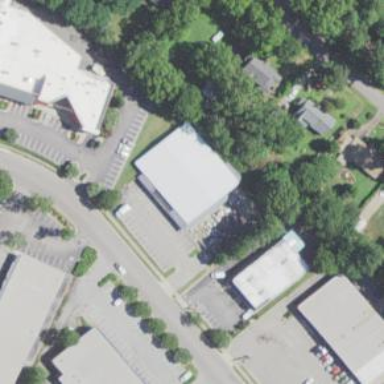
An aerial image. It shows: Commercial building.